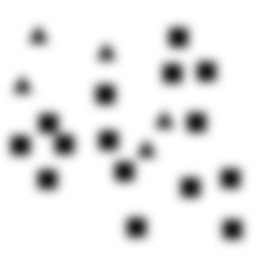
Squares: 15
Triangles: 5
Stars: 0
Total shapes: 20